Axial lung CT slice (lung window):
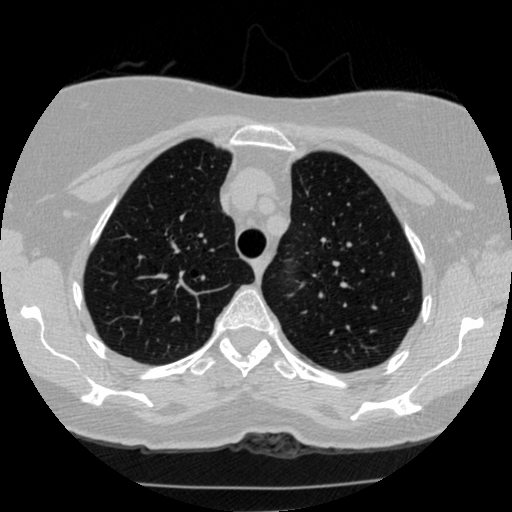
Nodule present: no